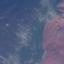
Land use / land cover: HerbaceousVegetation